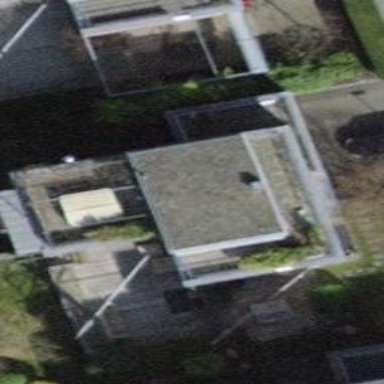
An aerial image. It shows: The building has flat roof oriented across. The roof is major part of the building.